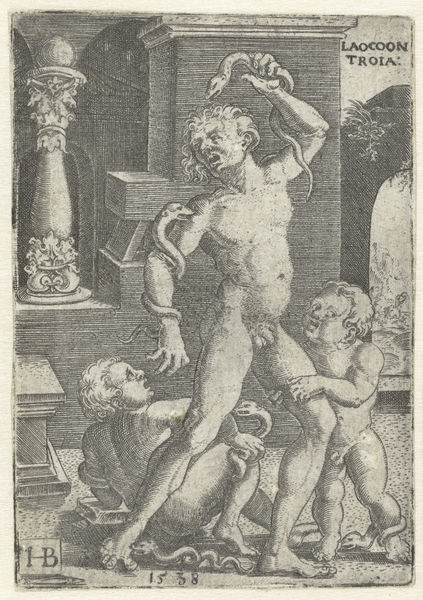
Titel: Laocoön en zijn twee zonen gedood door slangen
Künstler: Hans Brosamer
Standort: Amsterdam
Institution: Rijksmuseum
Schlagwörter: arch, column, columns, fight, men, people, white, arm, bench, black, hair, wall, hand, angel, greek, man, naked, nude, roman, building, head, child, eyes, feet, garden, drawing, black and white, animals, snakes, children, door, cherub, arms, engraving, pencil, draw, legs, fingers, baby, pillar, son, kid, latin, penis, boys, serpent, snake, leg, fear, attack, scream, buttocks, muscular, sin, trojan, check, hb, grimace, serpents, bite, piller, screem, laocoön, laocoon, laocoon troia, sttack, twining, biting, troia, 1538, laocoonte